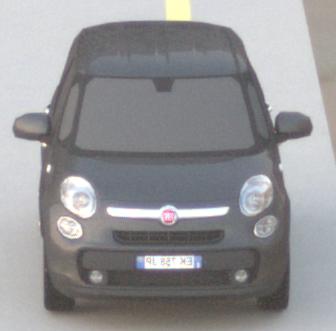
Make: Fiat
Model: 500L 1.4 16V
Detailed model: 500L (199)
Model produced from: 2012/10
Model produced until: 2017/05
Doors: 5
Color: gray
Road condition: dry road
Daytime: dawn
Contrast: low contrast